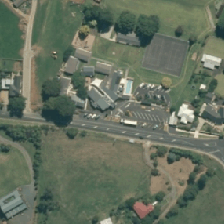
Land cover: urban_build_up